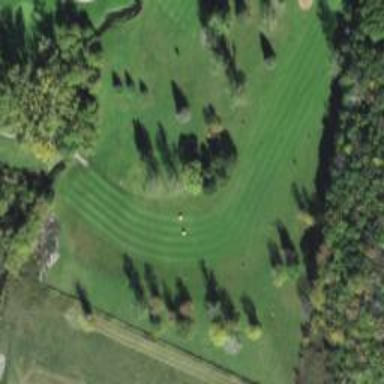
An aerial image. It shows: Well-maintained grassy area designated as golf fairway.